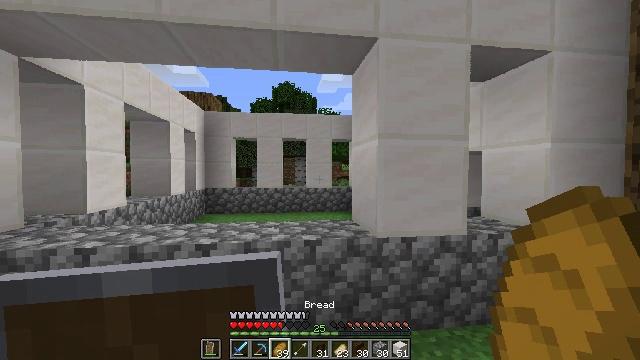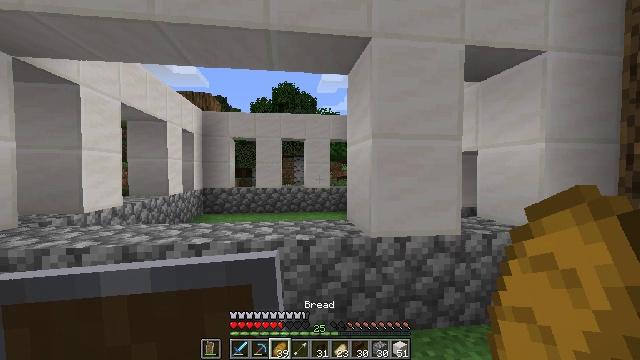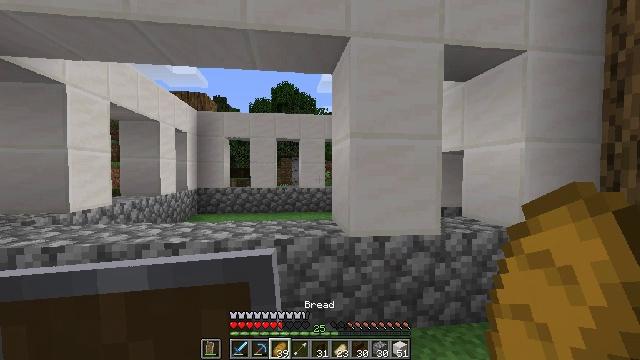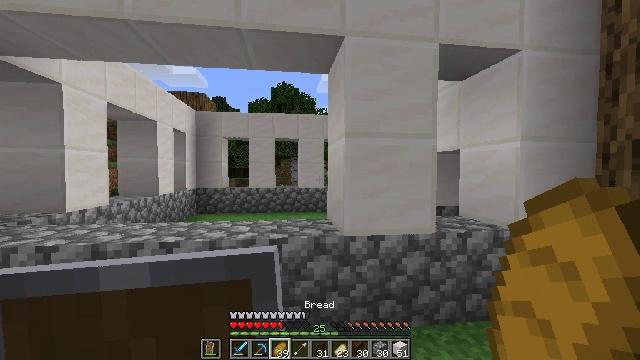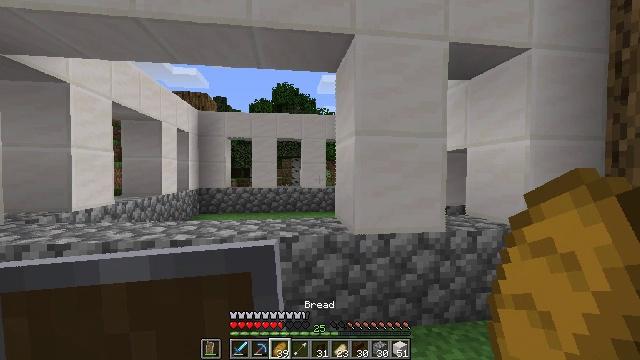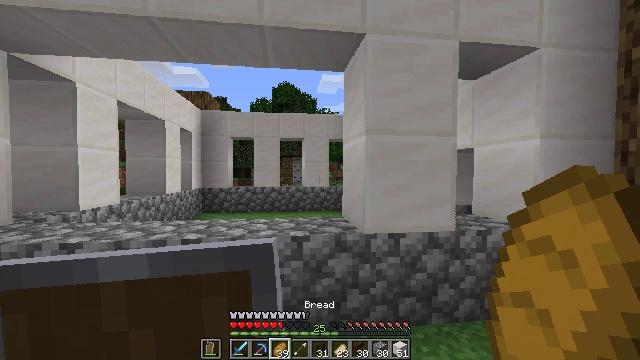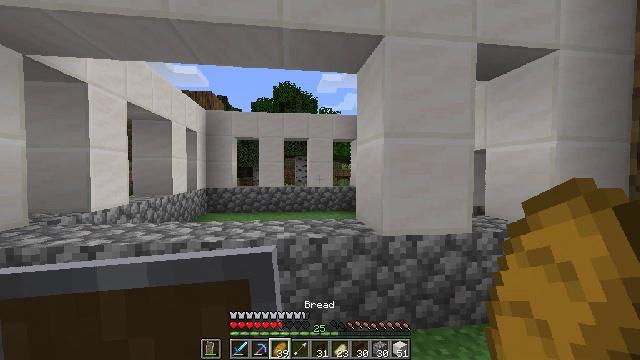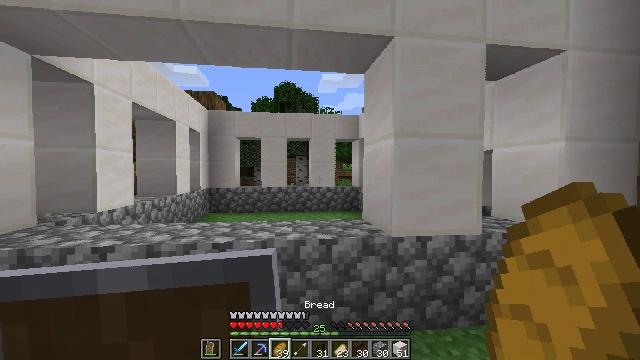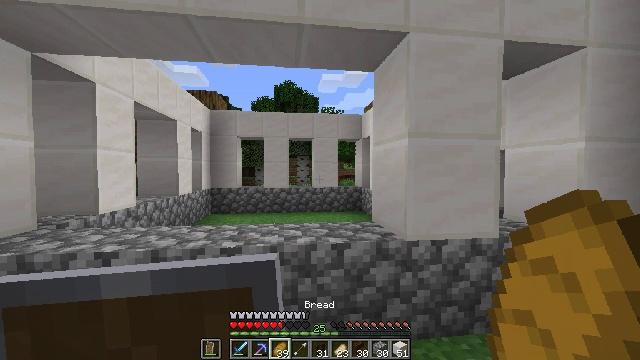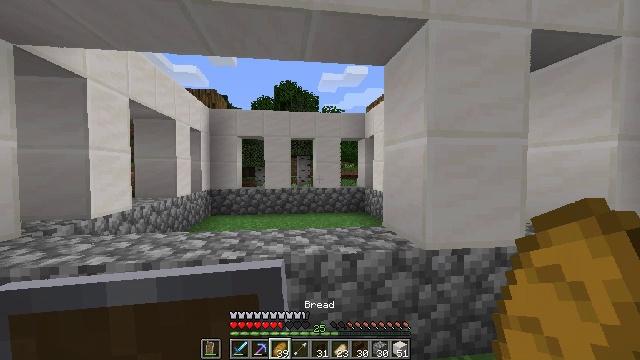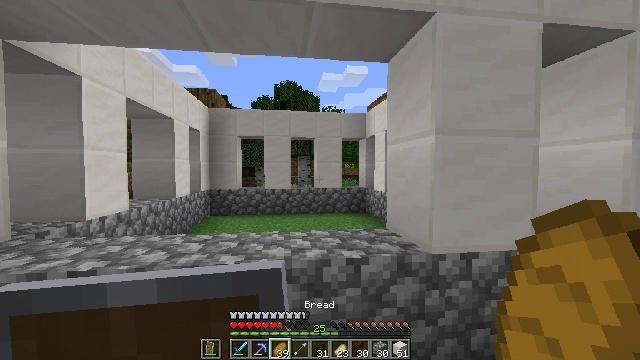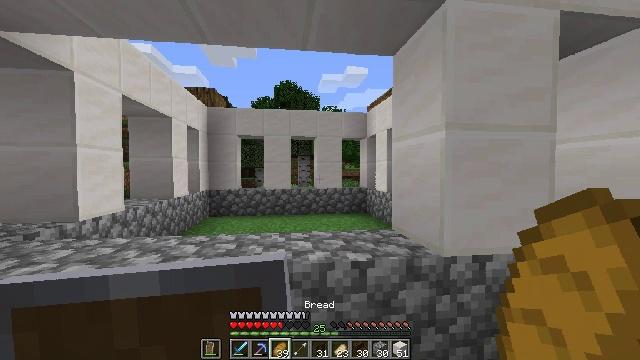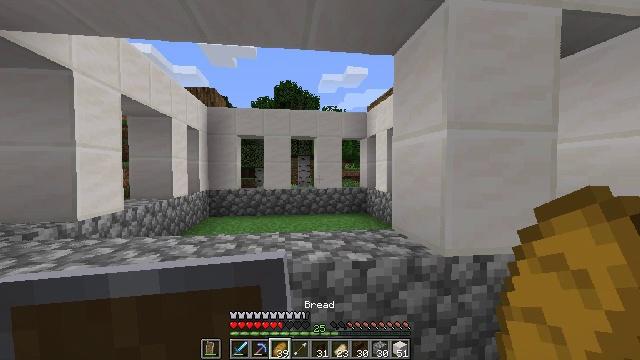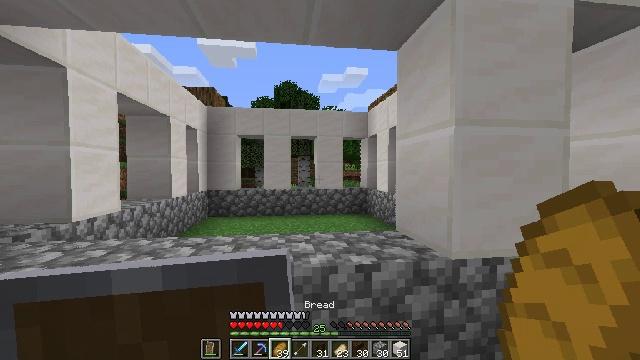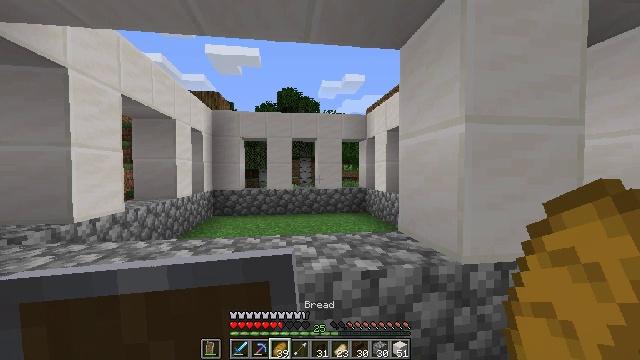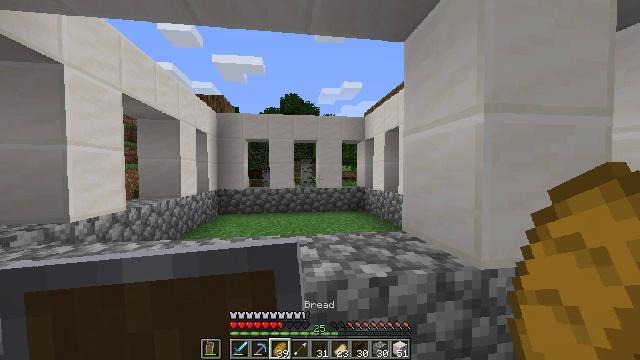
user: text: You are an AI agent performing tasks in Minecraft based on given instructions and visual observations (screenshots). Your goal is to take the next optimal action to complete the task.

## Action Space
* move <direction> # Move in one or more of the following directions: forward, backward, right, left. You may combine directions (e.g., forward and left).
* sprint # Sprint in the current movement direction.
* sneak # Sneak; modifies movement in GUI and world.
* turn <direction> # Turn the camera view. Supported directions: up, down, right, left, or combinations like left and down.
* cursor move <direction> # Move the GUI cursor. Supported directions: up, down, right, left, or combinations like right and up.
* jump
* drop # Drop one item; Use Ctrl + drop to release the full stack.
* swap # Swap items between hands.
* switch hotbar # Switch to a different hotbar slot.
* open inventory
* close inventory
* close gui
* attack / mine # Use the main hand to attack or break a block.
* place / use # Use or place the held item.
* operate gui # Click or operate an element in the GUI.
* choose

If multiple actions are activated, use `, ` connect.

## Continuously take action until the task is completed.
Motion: motion action
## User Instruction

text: Obtain quartz blocks for crafting.
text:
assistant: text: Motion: move right
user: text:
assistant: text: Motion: move right
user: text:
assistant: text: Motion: move left
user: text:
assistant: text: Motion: move left
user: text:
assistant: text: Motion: move left
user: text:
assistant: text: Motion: move left
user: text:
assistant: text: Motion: move forward
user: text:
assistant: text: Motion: move forward
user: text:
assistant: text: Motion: move forward
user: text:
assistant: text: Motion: no_op
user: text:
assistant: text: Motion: no_op
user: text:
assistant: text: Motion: no_op
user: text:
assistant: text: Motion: move forward
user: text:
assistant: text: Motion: move forward
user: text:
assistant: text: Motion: move forward
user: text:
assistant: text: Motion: move forward
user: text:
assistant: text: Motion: move forward
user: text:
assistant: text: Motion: move forward
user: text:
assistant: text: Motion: move forward
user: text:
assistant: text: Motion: move forward
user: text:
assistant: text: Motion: move forward
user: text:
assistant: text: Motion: move forward
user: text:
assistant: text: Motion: no_op
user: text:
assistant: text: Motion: no_op
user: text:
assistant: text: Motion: no_op
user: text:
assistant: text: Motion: no_op
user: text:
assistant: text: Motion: no_op
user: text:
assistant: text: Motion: no_op
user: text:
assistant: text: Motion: jump
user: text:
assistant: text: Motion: jump